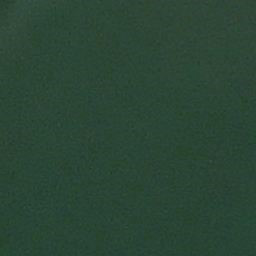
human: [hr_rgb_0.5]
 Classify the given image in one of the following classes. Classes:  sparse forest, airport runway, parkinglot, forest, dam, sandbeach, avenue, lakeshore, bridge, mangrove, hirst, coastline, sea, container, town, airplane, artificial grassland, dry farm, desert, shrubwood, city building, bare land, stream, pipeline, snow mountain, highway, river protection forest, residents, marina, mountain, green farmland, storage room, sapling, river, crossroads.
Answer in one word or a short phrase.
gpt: sea